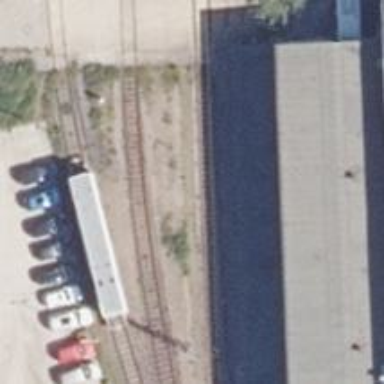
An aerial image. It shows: Rail spur service.